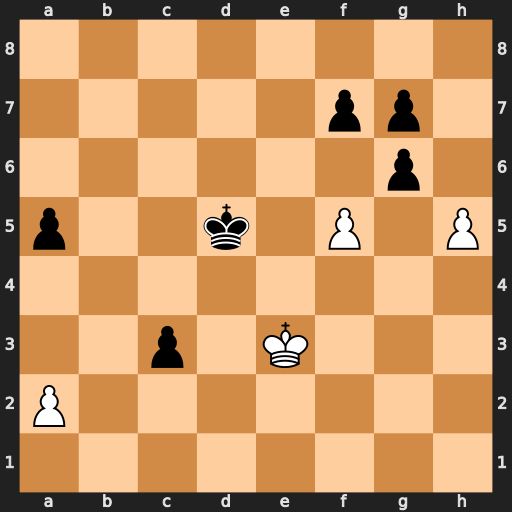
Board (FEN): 8/5pp1/6p1/p2k1P1P/8/2p1K3/P7/8
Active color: w
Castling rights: -
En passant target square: -
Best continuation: f6 gxf6 h6